Field crop: maize
Growth stage: 1
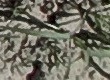
Species: sorghum